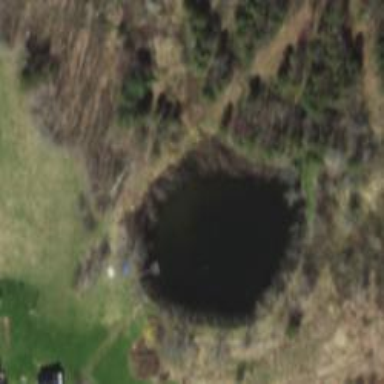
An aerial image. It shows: Pond surrounded by natural water.